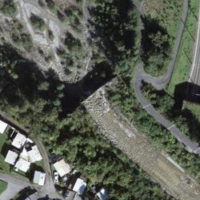
EUNIS habitat code: 53
Species observed at this site:
Anas platyrhynchos